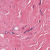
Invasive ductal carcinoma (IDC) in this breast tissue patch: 0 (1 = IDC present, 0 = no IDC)